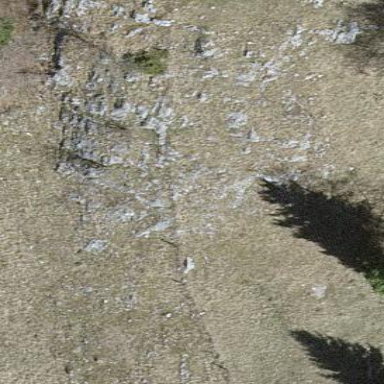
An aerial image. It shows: Landscape of bare rock.